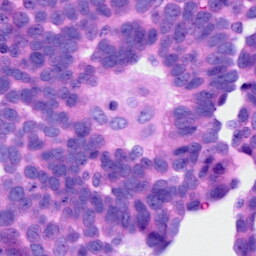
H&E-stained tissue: Ovarian